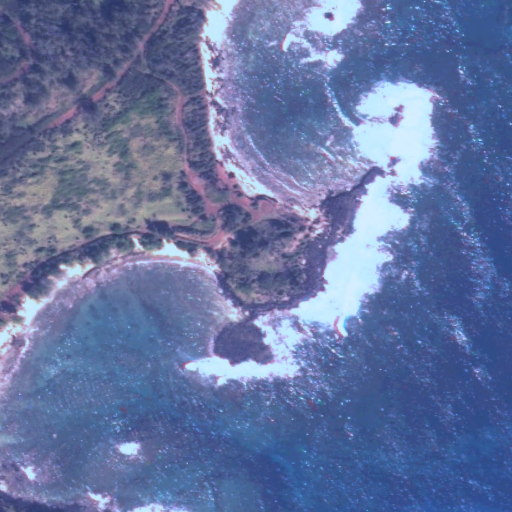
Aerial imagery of cape in Hawaii named Anapalau Point containing only unknown